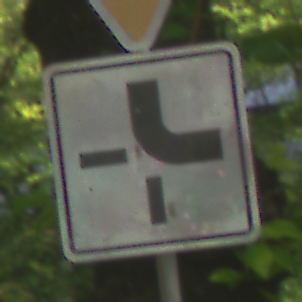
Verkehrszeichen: VerlaufVorfahrtsstrasse4
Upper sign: VorfahrtGewaehren
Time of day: MorningAfternoon
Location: Outdoor (RoadRail)
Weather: Clear
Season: NotSpecified
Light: Natural